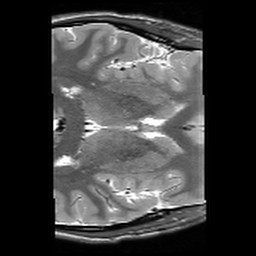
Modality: T2w
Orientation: axial
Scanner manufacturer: siemens
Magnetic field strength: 3 T
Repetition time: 10.64 s
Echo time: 0.05 s